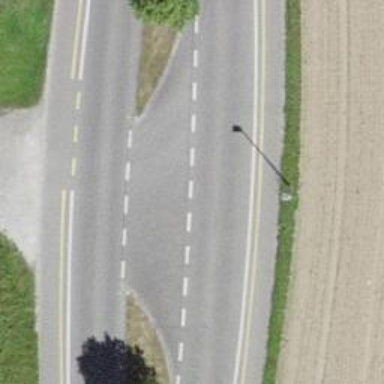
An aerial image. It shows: Secondary road with asphalt surface and dedicated cycle lane.